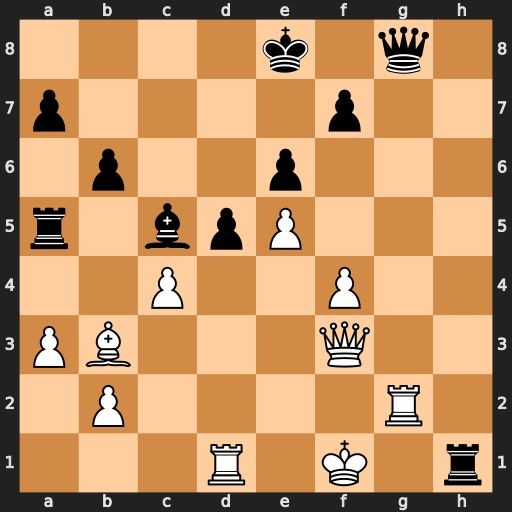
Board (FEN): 4k1q1/p4p2/1p2p3/r1bpP3/2P2P2/PB3Q2/1P4R1/3R1K1r
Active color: w
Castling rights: -
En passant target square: -
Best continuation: Ke2 Qxg2+ Qxg2